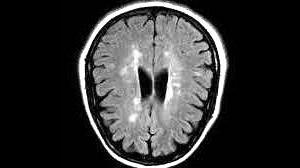
Label: notumor